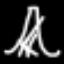
Label: The Eiffel Tower